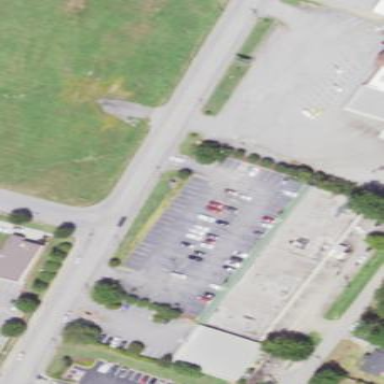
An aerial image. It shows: Retail building.